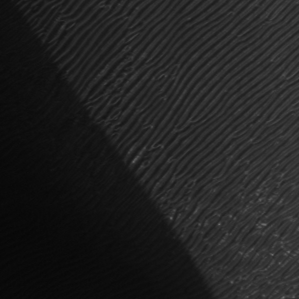
Label: frost